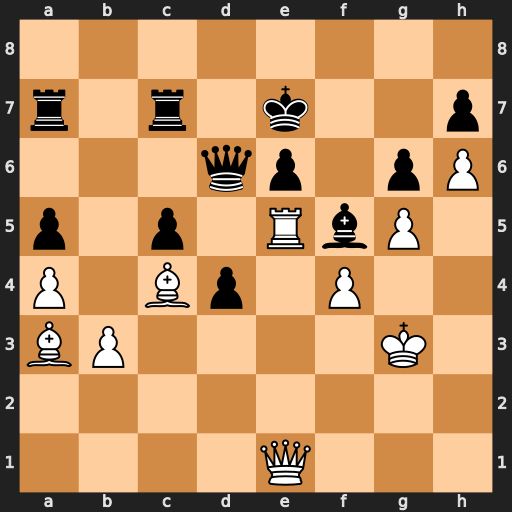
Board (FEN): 8/r1r1k2p/3qp1pP/p1p1RbP1/P1Bp1P2/BP4K1/8/4Q3
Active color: w
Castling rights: -
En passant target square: -
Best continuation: Rd5 Qxd5 Bxd5